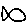
Label: fish